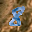
Label: 8